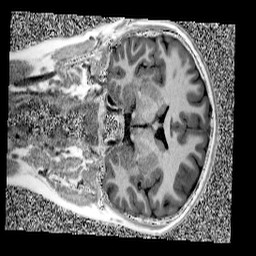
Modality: UNIT1
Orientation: coronal
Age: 12
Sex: male
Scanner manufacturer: siemens
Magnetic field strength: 3 T
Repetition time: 4 s
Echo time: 0.00299 s